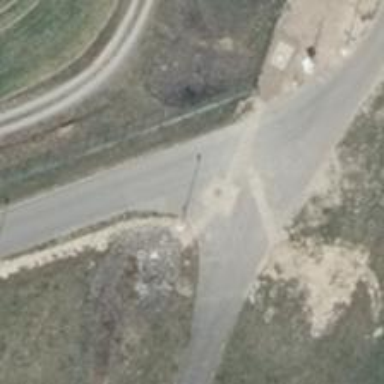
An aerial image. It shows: Asphalt service road.